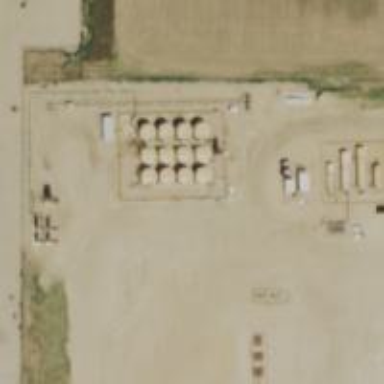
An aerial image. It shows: Storage tank with man-made structure.